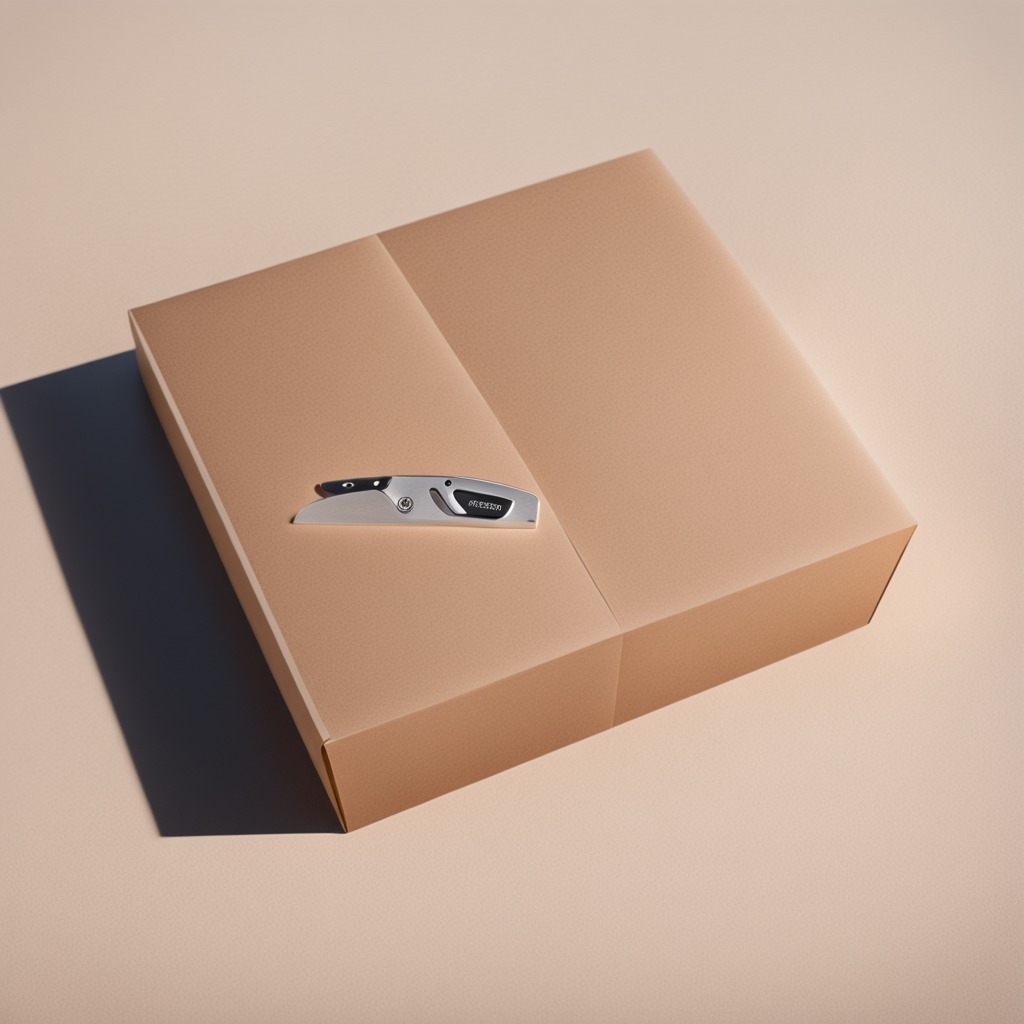
A utility knife lies on the cardboard box surface in an outdoor workshop during daytime bright natural light soft shadows slightly creased but